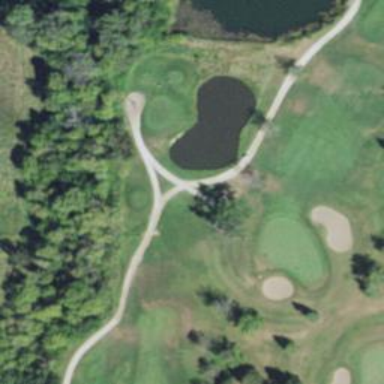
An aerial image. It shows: Pathway for golfing.